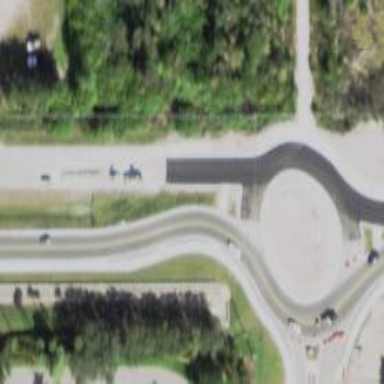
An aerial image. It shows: Uncontrolled road crossing.